Question: Contains 5 textboxes as shown below in the image:

I want to parse the settings.txt file for anything after colon . So, for example: I want to be displayed in my first textbox after reading the 'First Manual: (459800090581).' line from Settings.txt file. This is applies to other individual respective fields.
I tried to Google on how to parse a text file but I was unable to find a simple file parsing program which will help me learn and understand how to do file parsing in C#. This program will help me learn this technique quickly and easily, and your help will be much appreciated! Thanks!! :)
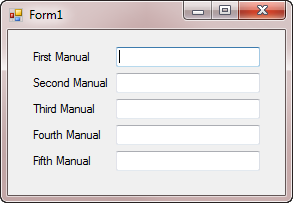
Answer: This should do the job;
'''
var path = @"---"; //Path to your settings file.
RichTextBox rtb = new RichTextBox();
System.IO.StreamReader sis = new System.IO.StreamReader(path);
rtb.Text = sis.ReadToEnd();
sis.Close();
int counter = 0;
foreach (string line in rtb.Lines)
{
if (line.Contains("(") == true && line.Contains(")") == true)
{
counter++;
string numbers = line.Substring(line.IndexOf("("), line.IndexOf(")") - (line.IndexOf("(") - 1));
switch (counter)
{
case 1:
textBox1.Text = numbers;
break;
case 2:
textBox2.Text = numbers;
break;
case 3:
textBox3.Text = numbers;
break;
case 4:
textBox4.Text = numbers;
break;
case 5:
textBox5.Text = numbers;
break;
}
}
}
'''